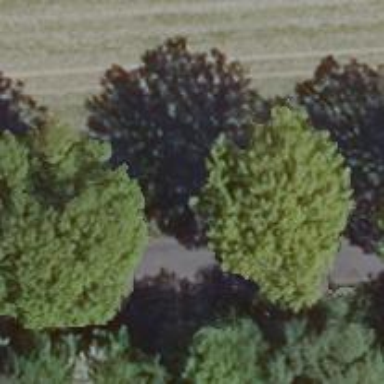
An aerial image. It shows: Beautiful avenue of deciduous broadleaved trees.